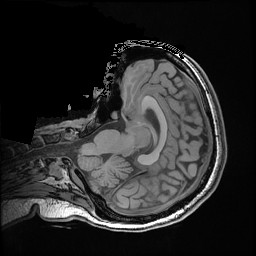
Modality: T1w
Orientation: axial
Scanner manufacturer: ge
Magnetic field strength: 3 T
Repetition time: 0.009184 s
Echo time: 0.00368 s